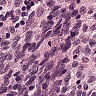
Metastatic tissue present: no